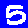
Digit: 5